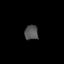
Tissue: lung
Cell type: Myeloid cells
Senescence score: 0.2077
Nuclear area (px): 193
Mean DAPI intensity: 86.119